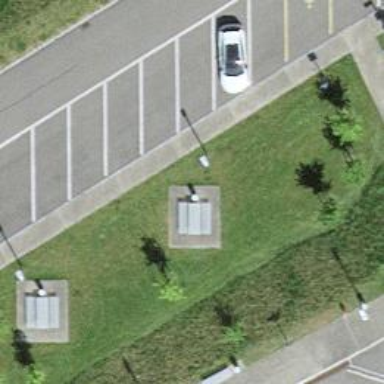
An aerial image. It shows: Picnic table located in leisure land area.